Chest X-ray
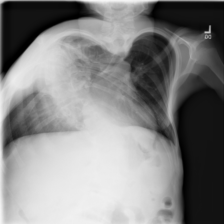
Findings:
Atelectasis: negative
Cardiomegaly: negative
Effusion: negative
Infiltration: negative
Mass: negative
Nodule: negative
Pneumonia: negative
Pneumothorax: negative
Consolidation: negative
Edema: negative
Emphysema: negative
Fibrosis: negative
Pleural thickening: negative
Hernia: negative